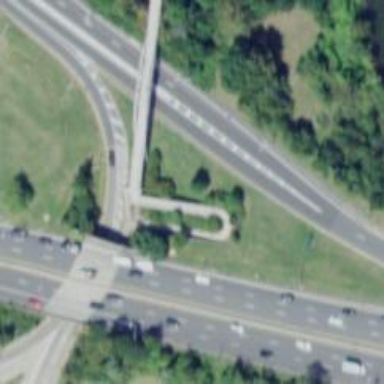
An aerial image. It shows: Trunk link highway.